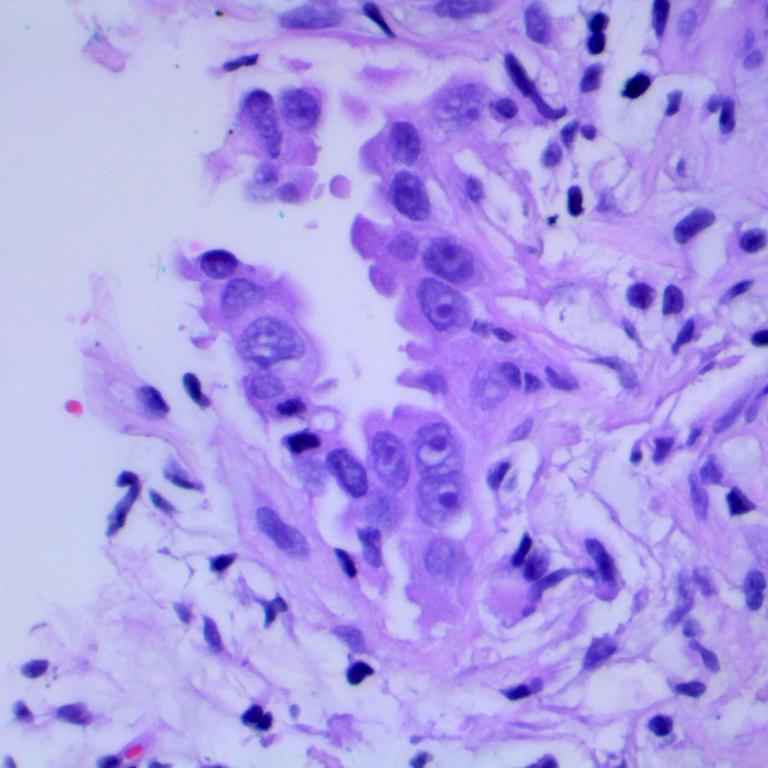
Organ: lung
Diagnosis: adenocarcinomas